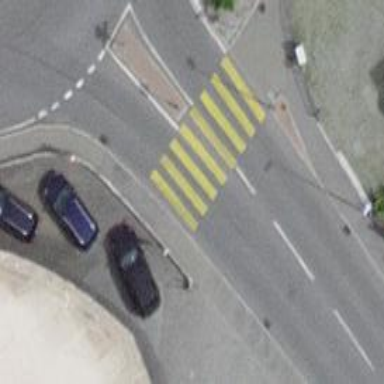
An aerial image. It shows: Marked zebra crossing on the road.